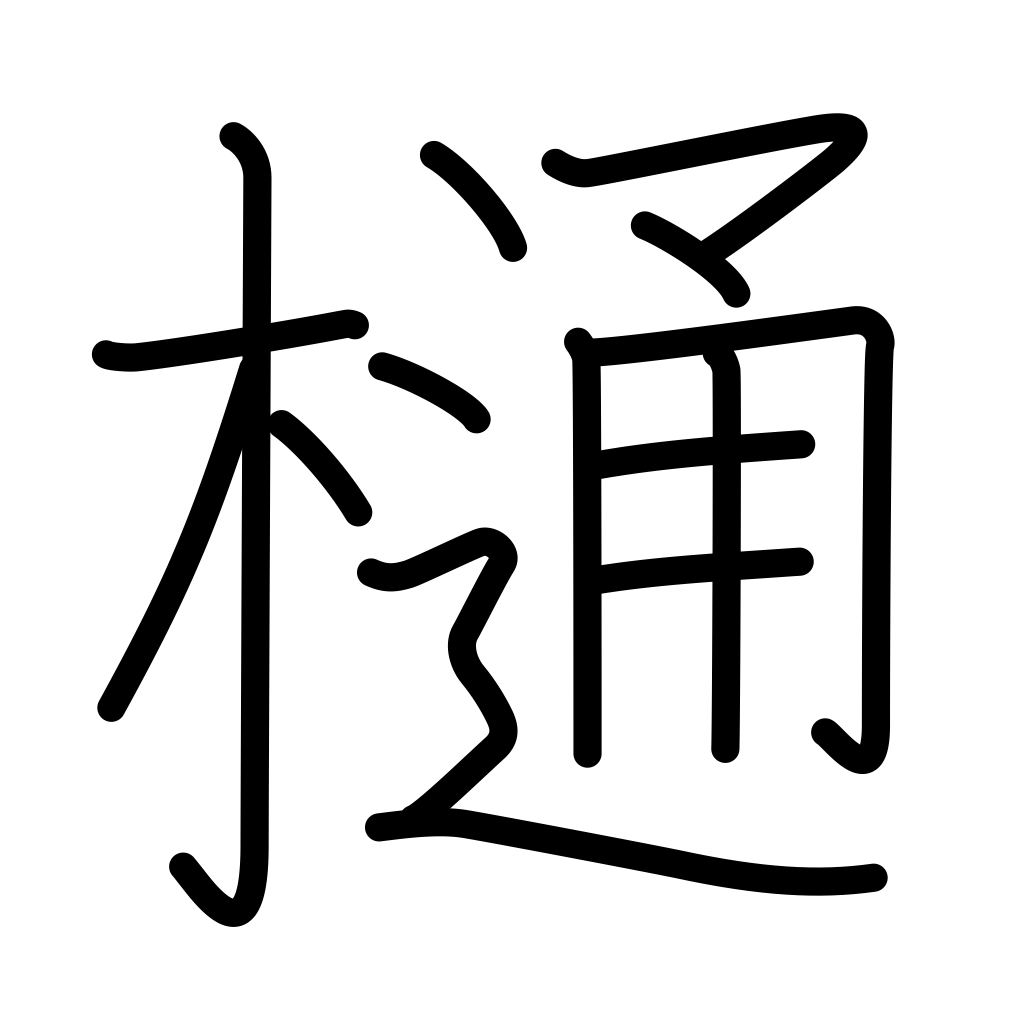
Meaning: water pipe, gutter, downspout, conduit